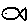
Label: fish